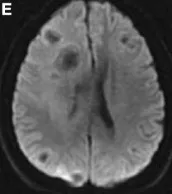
Brain MRI images of the patient. Surrounded by edema, hypointensity on DWI.
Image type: radiology (mri)